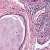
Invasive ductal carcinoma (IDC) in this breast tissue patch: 0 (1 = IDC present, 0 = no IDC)